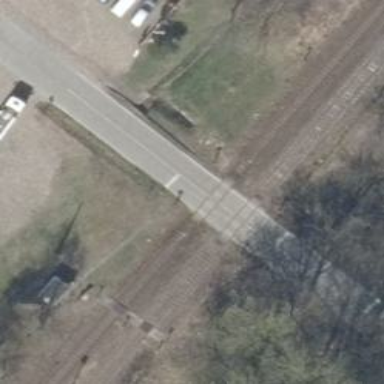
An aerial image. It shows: Level crossing along the railway.